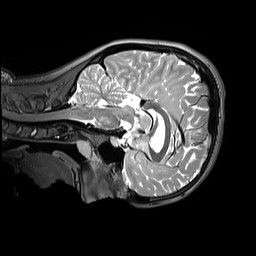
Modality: T2w
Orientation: sagittal
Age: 13
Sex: female
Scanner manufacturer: siemens
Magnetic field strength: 3 T
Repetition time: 3.2 s
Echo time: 0.408 s